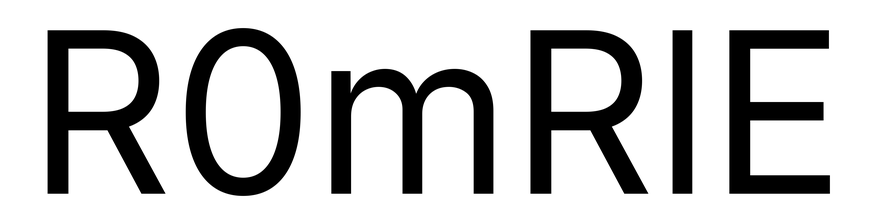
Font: Inter_Regular